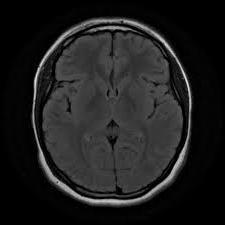
Label: notumor